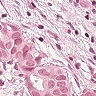
Metastatic tissue present: yes